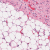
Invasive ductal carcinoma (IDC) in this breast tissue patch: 1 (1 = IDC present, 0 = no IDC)